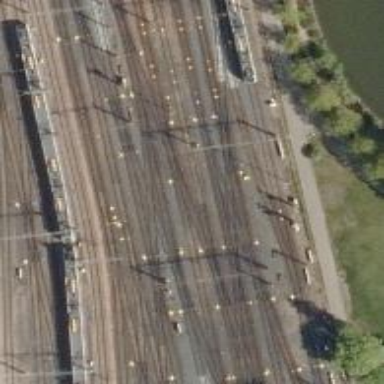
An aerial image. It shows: Railway with continuous electrified contact lines.